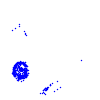
Particle: electron